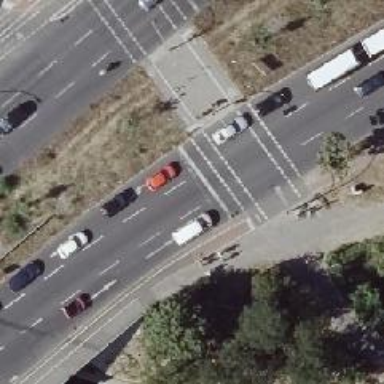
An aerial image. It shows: Crossing with traffic signals.